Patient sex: M
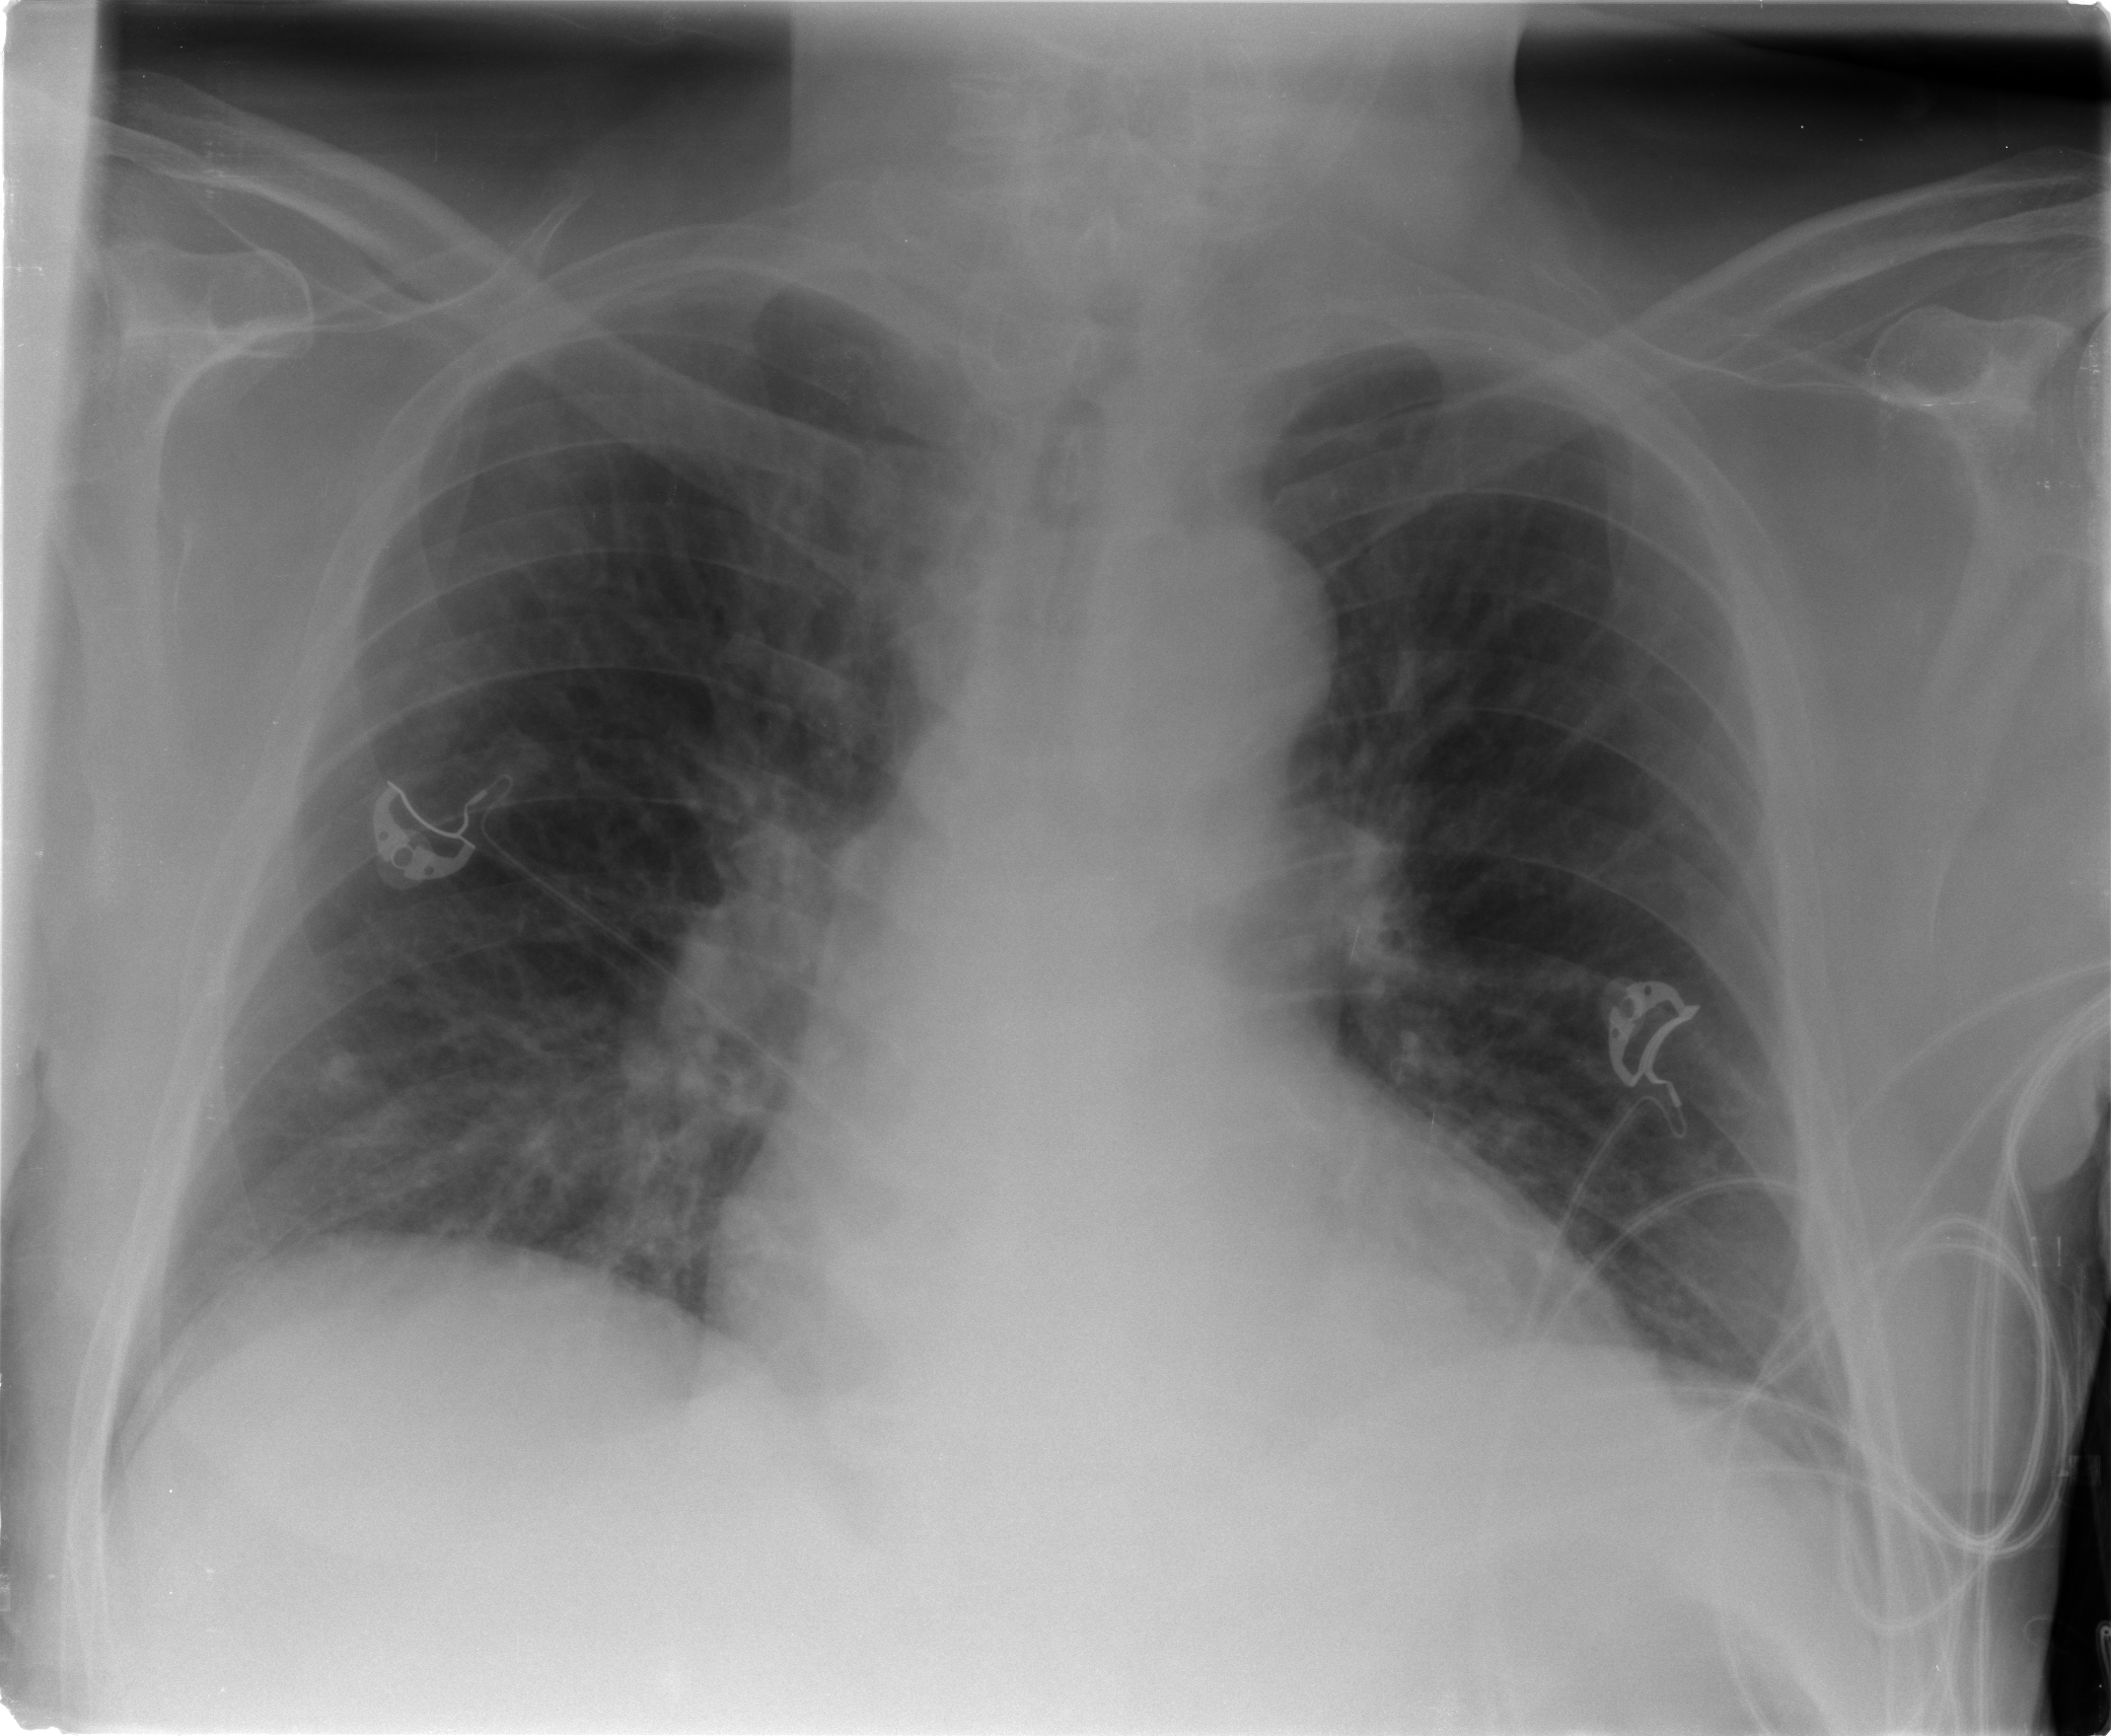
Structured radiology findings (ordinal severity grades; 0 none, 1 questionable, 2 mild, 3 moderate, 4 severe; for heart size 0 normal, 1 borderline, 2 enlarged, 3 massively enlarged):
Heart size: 1
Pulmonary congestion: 2
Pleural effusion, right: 0
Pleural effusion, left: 0
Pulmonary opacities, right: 0
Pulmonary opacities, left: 0
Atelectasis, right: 0
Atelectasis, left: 0